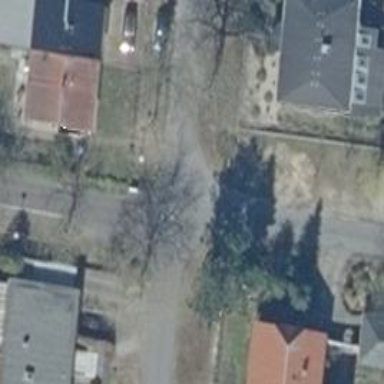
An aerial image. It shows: Asphalt road designated as living street.